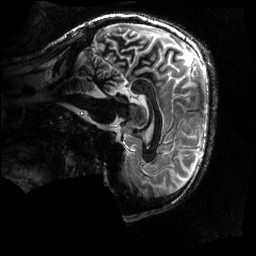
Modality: MP2RAGE
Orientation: sagittal
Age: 27
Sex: male
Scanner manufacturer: siemens
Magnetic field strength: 6.98 T
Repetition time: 6 s
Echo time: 0.00283 s